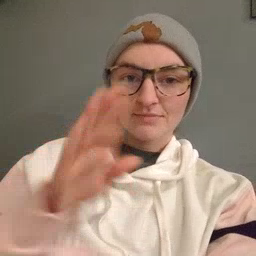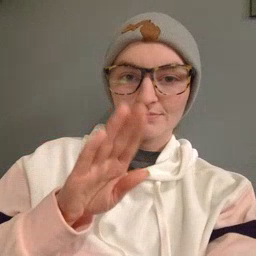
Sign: close